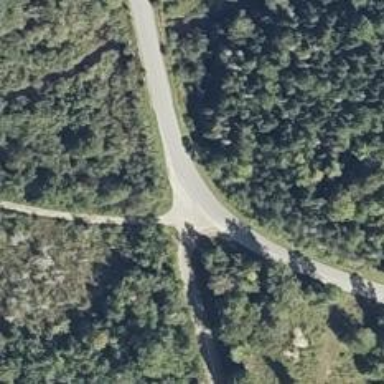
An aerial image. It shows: Unclassified road.